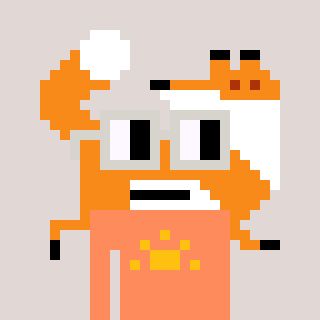
a pixel art character with square light gray glasses, a fox-shaped head and a peachy-colored body on a warm background